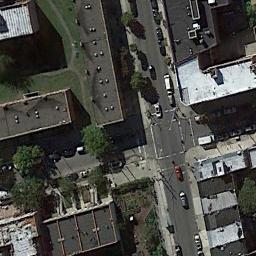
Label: intersection